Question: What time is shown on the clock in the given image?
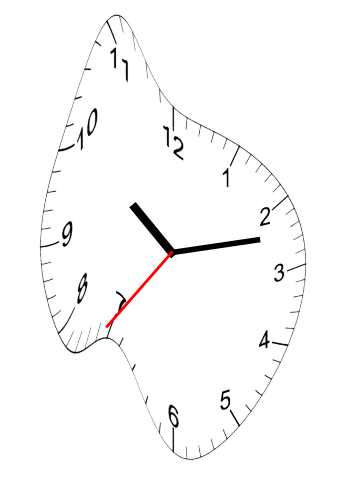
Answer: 10:12:36